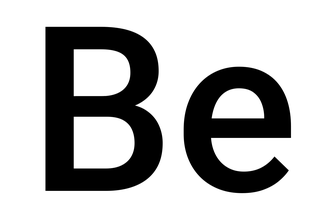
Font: Roboto_Medium